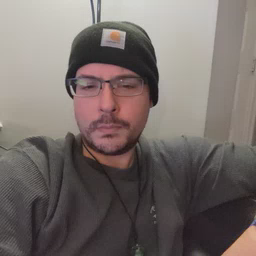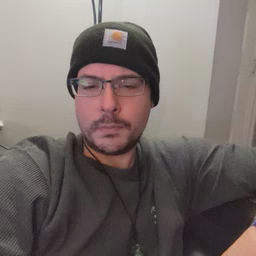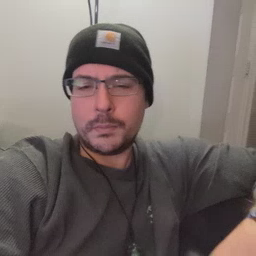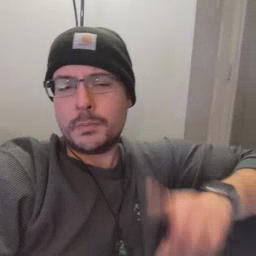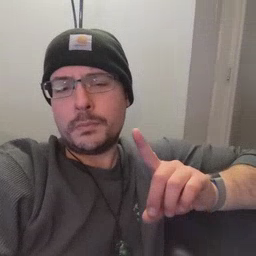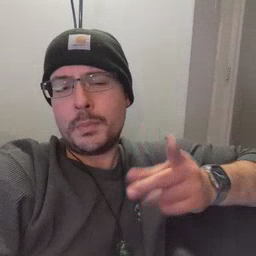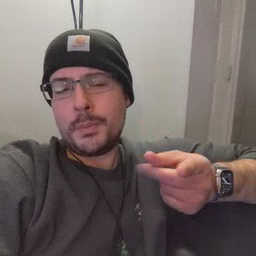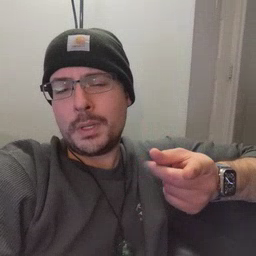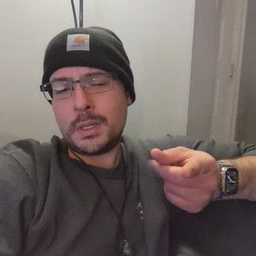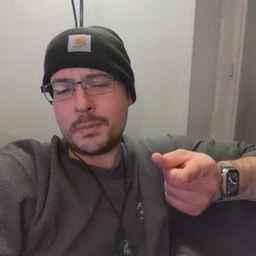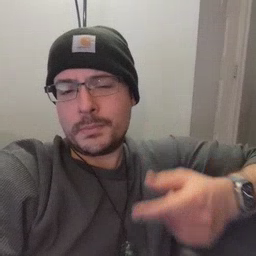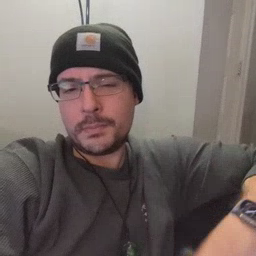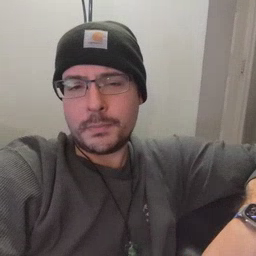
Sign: puppy